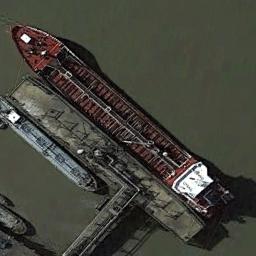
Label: ship